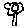
Label: flower